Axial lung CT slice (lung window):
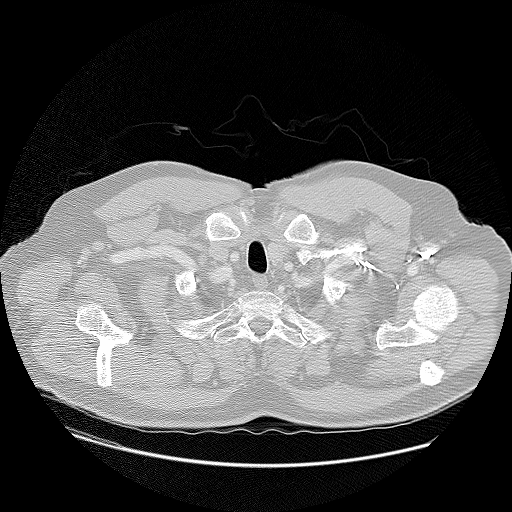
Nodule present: no